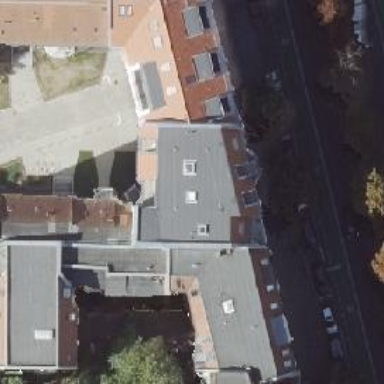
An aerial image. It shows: Café.